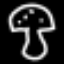
Label: mushroom